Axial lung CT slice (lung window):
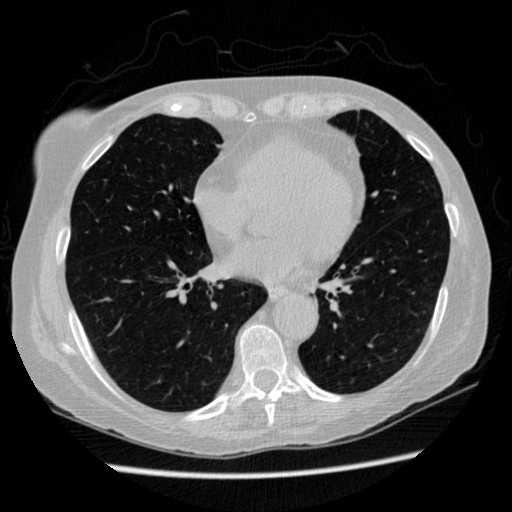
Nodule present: no